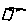
Label: square